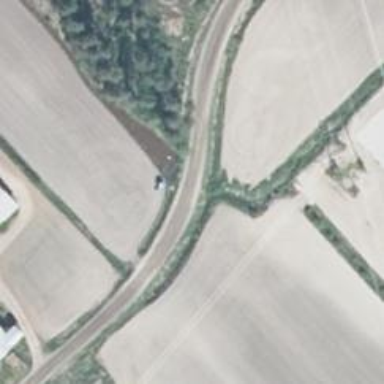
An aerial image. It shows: Tertiary road.